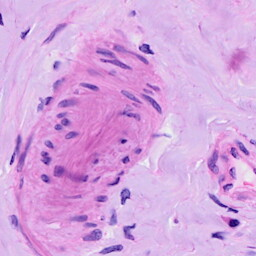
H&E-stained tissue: Ovarian